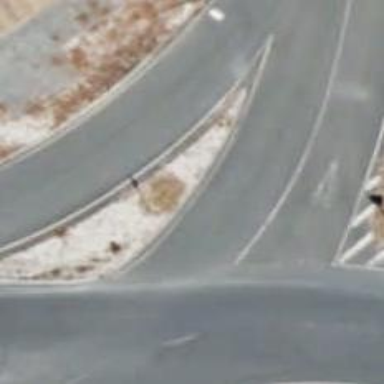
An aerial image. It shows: Road with "give way" sign.